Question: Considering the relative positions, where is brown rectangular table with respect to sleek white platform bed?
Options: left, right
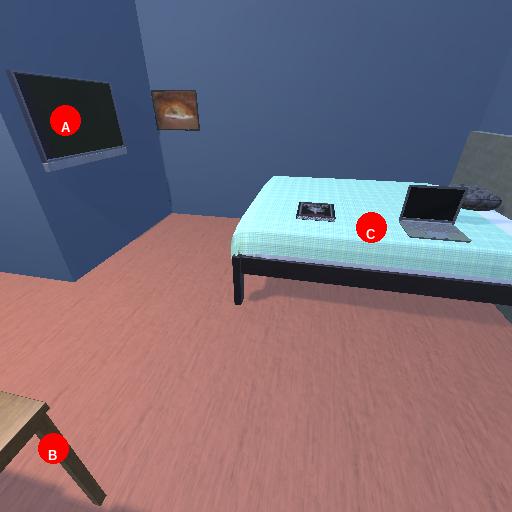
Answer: left